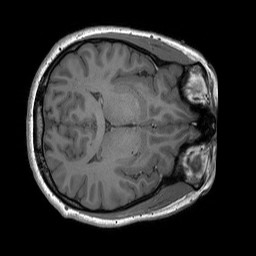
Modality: T1w
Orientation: axial